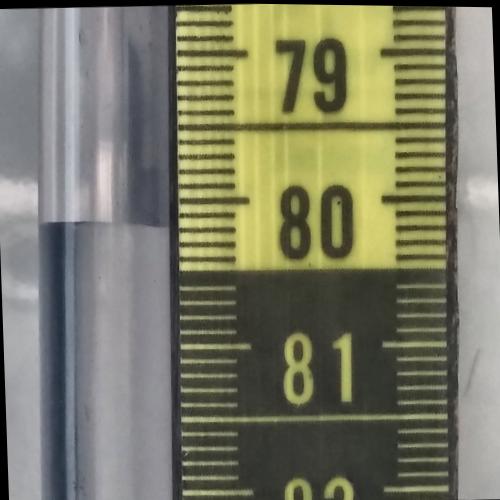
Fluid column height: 80.2 cm